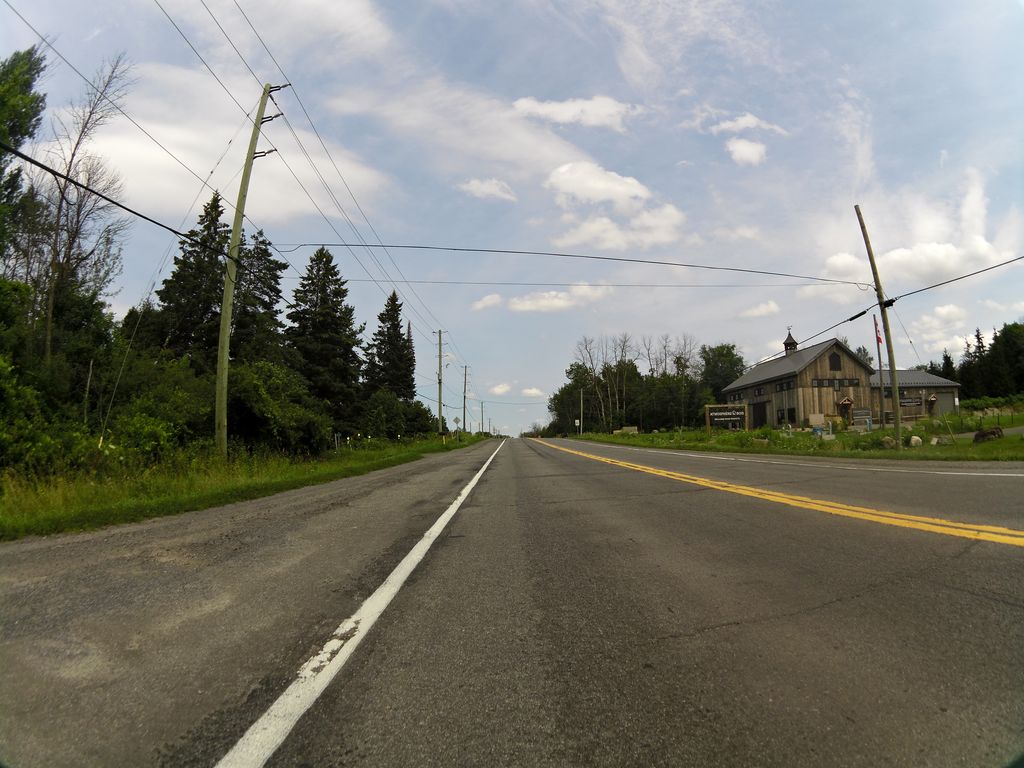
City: ottawa-gatineau